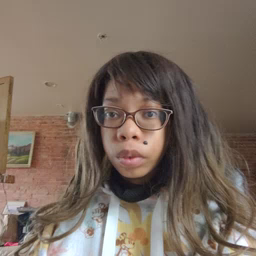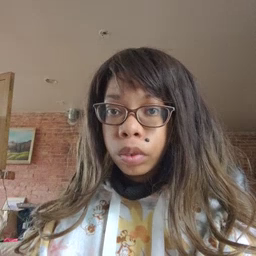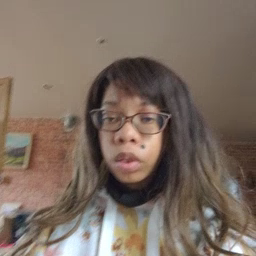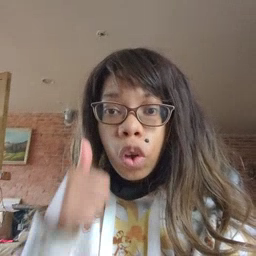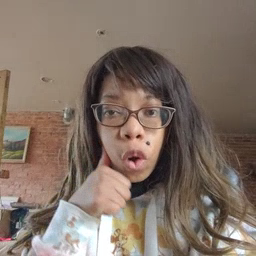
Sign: girl